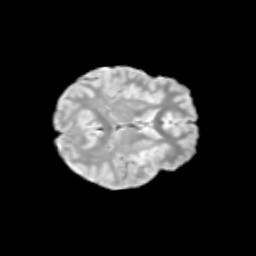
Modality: T2w
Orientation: axial
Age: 13
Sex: female
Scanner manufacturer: siemens
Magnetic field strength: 3 T
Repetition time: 3.8 s
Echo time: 0.07 s